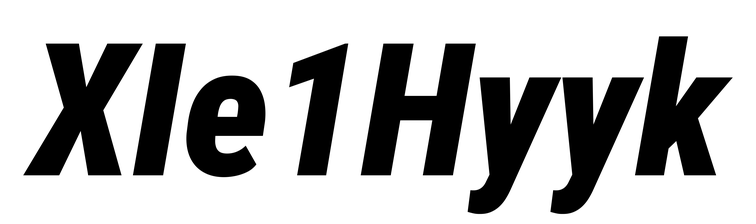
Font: Roboto-Italic_Condensed_Black_Italic